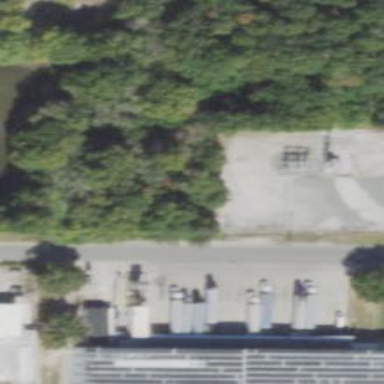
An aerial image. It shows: Outdoor power substation surrounded by fence. The substation operates at the distribution level.